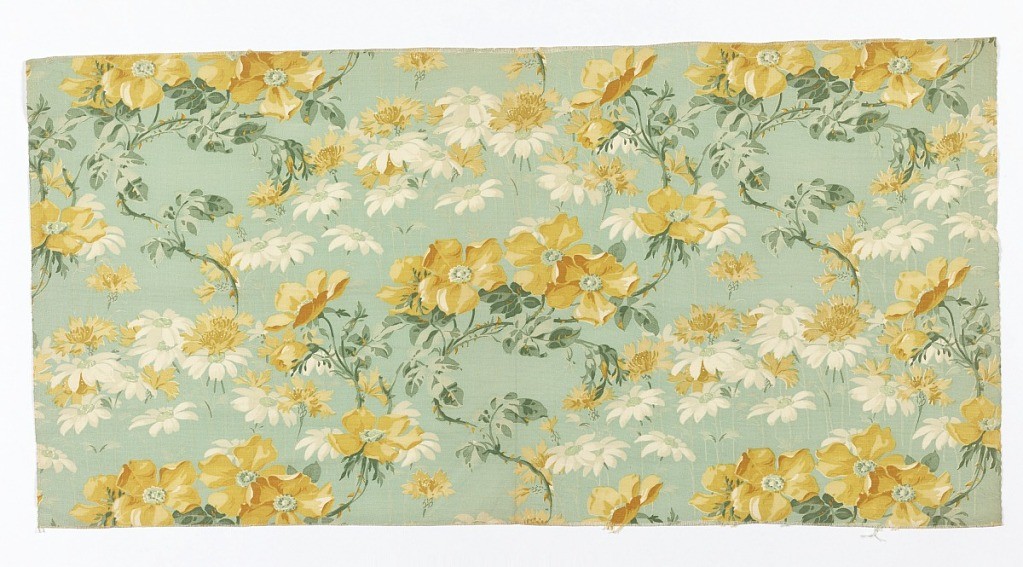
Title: Textile
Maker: Arthur Wilcock
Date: ca. 1890
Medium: cotton Technique: printed by engraved copper roller on plain weave
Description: Printed textile showing life-sized pattern of yellow wild roses, daisies, cornflowers, in white and ochre with green foliage on an aqua ground.